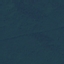
Land use / land cover class: Forest